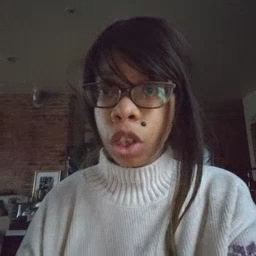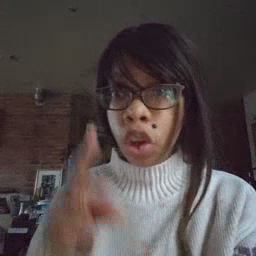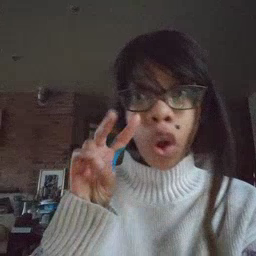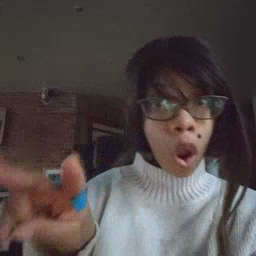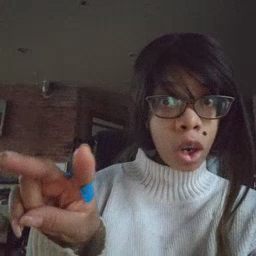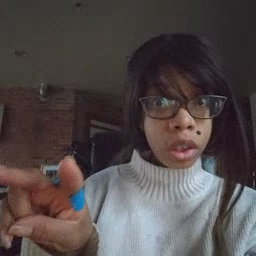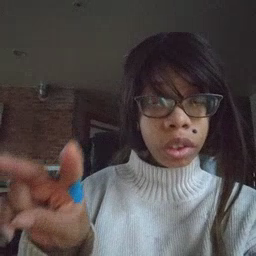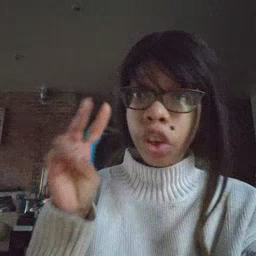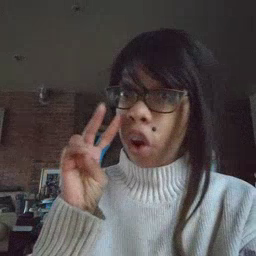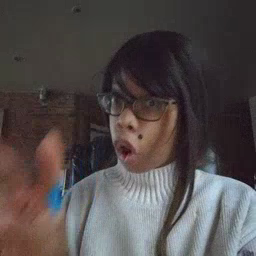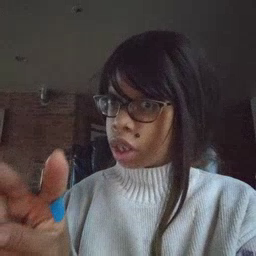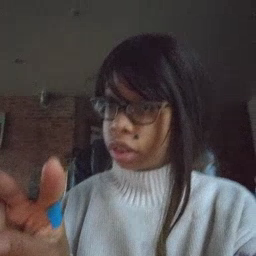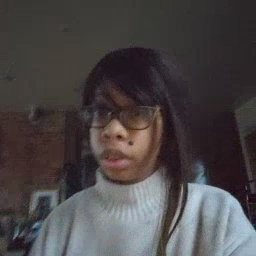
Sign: look